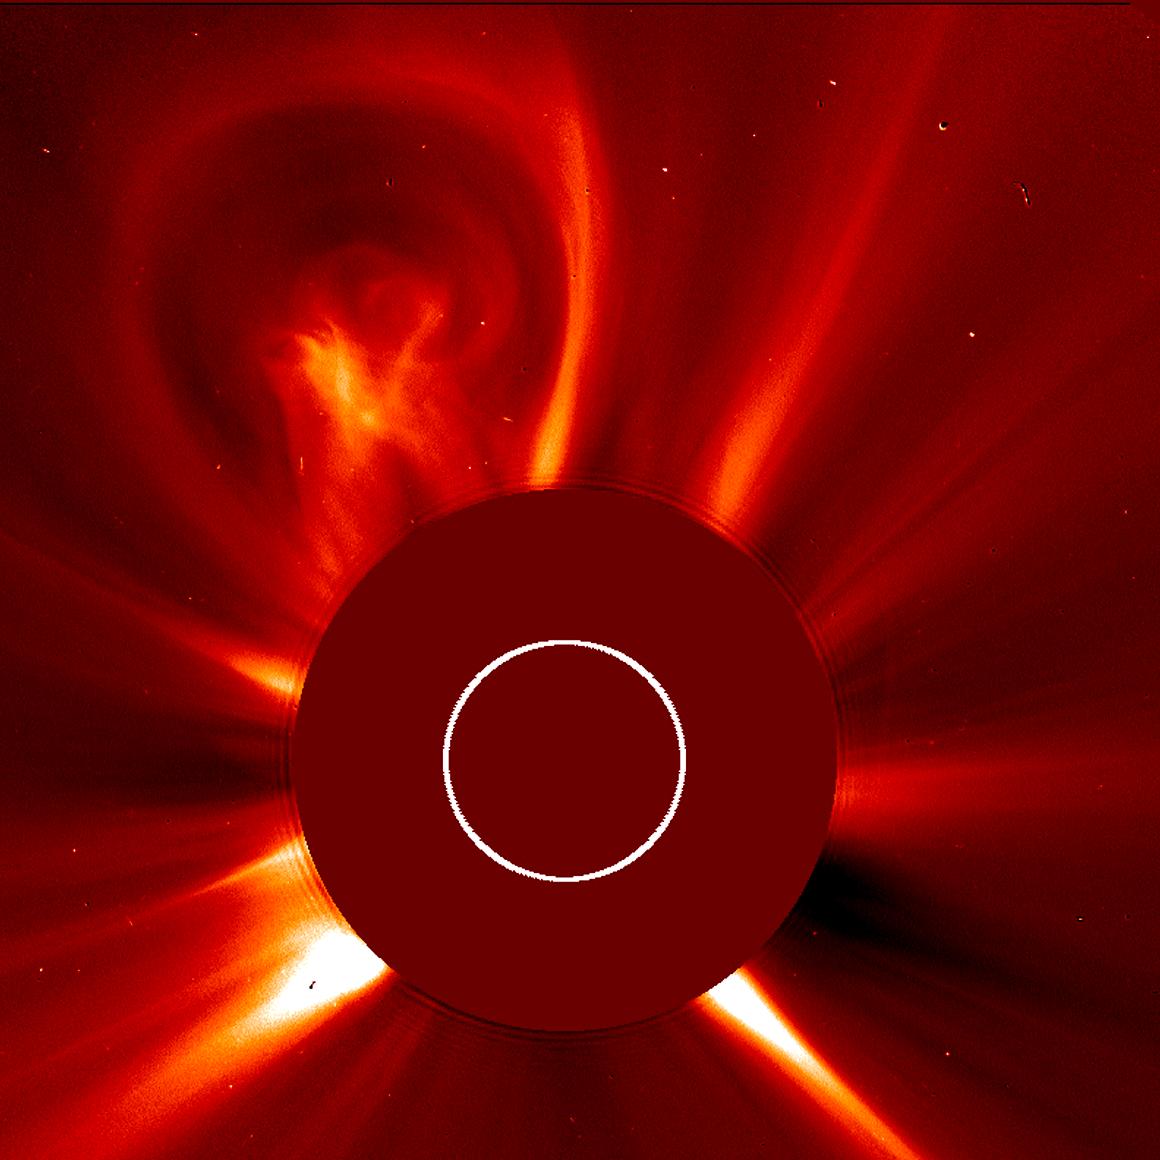
Sun Releases Solar Light Bulb Sun Releases Solar Light Bulb, sun, soho, nasa, cme